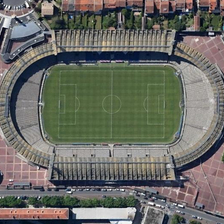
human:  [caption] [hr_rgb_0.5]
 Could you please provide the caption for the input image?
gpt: between two lines of red roof houses  there is a ground of red square pattern with a stadium on it .

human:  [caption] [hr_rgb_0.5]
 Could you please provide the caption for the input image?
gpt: the football field next to a line of houses is surrounded by a ring of gray oval blearchers with yellow ceilings .

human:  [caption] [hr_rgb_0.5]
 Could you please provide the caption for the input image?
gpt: between two lines of red roof houses  there is a ground of red square pattern with a stadium on it .

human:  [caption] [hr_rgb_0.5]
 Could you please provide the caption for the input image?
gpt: this smart soccer stadium with amounts of bleachers is situated between a bustling road and a row of houses .

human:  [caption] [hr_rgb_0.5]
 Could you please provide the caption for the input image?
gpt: some buildings and green trees are around a stadium with a football field in it .